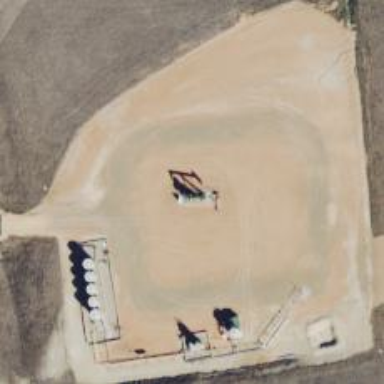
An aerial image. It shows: Petroleum well.